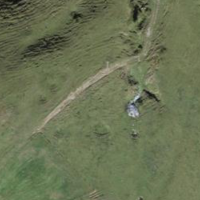
EUNIS habitat code: 23
Species observed at this site:
Linaria cannabina
Erithacus rubecula
Troglodytes troglodytes
Phoenicurus ochruros
Nucifraga caryocatactes
Anthus pratensis
Carduelis carduelis
Turdus merula